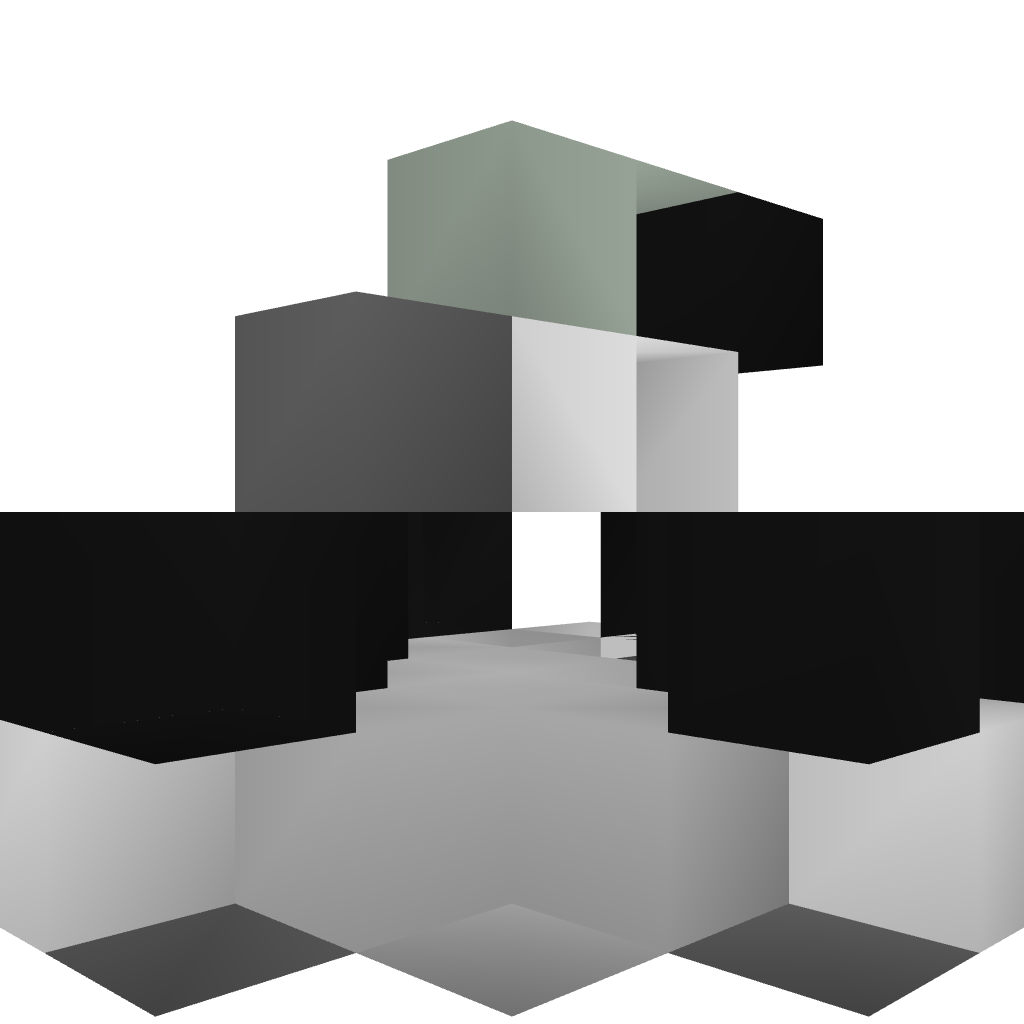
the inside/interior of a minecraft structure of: Compact Angle Cannon